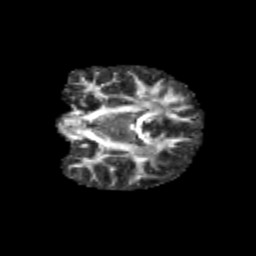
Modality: FA
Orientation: coronal
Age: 11
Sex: female
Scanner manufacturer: siemens
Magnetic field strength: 3 T
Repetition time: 3.8 s
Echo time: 0.07 s